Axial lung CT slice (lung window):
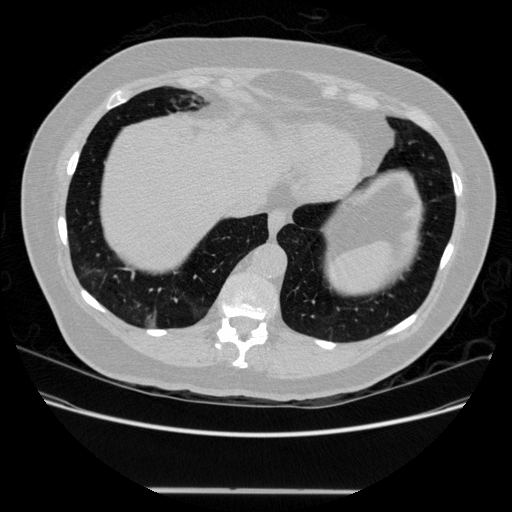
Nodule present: no